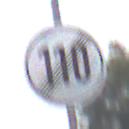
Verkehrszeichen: EndeGeschwindigkeit110
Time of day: Midday
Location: Outdoor (Suburban)
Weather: Overcast
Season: NotSpecified
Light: Natural